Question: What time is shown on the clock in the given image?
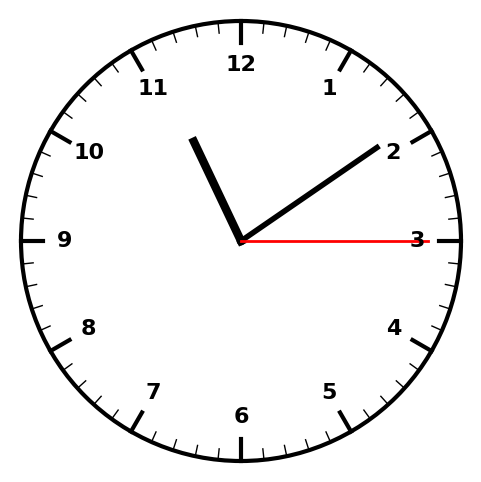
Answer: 11:09:15